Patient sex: M
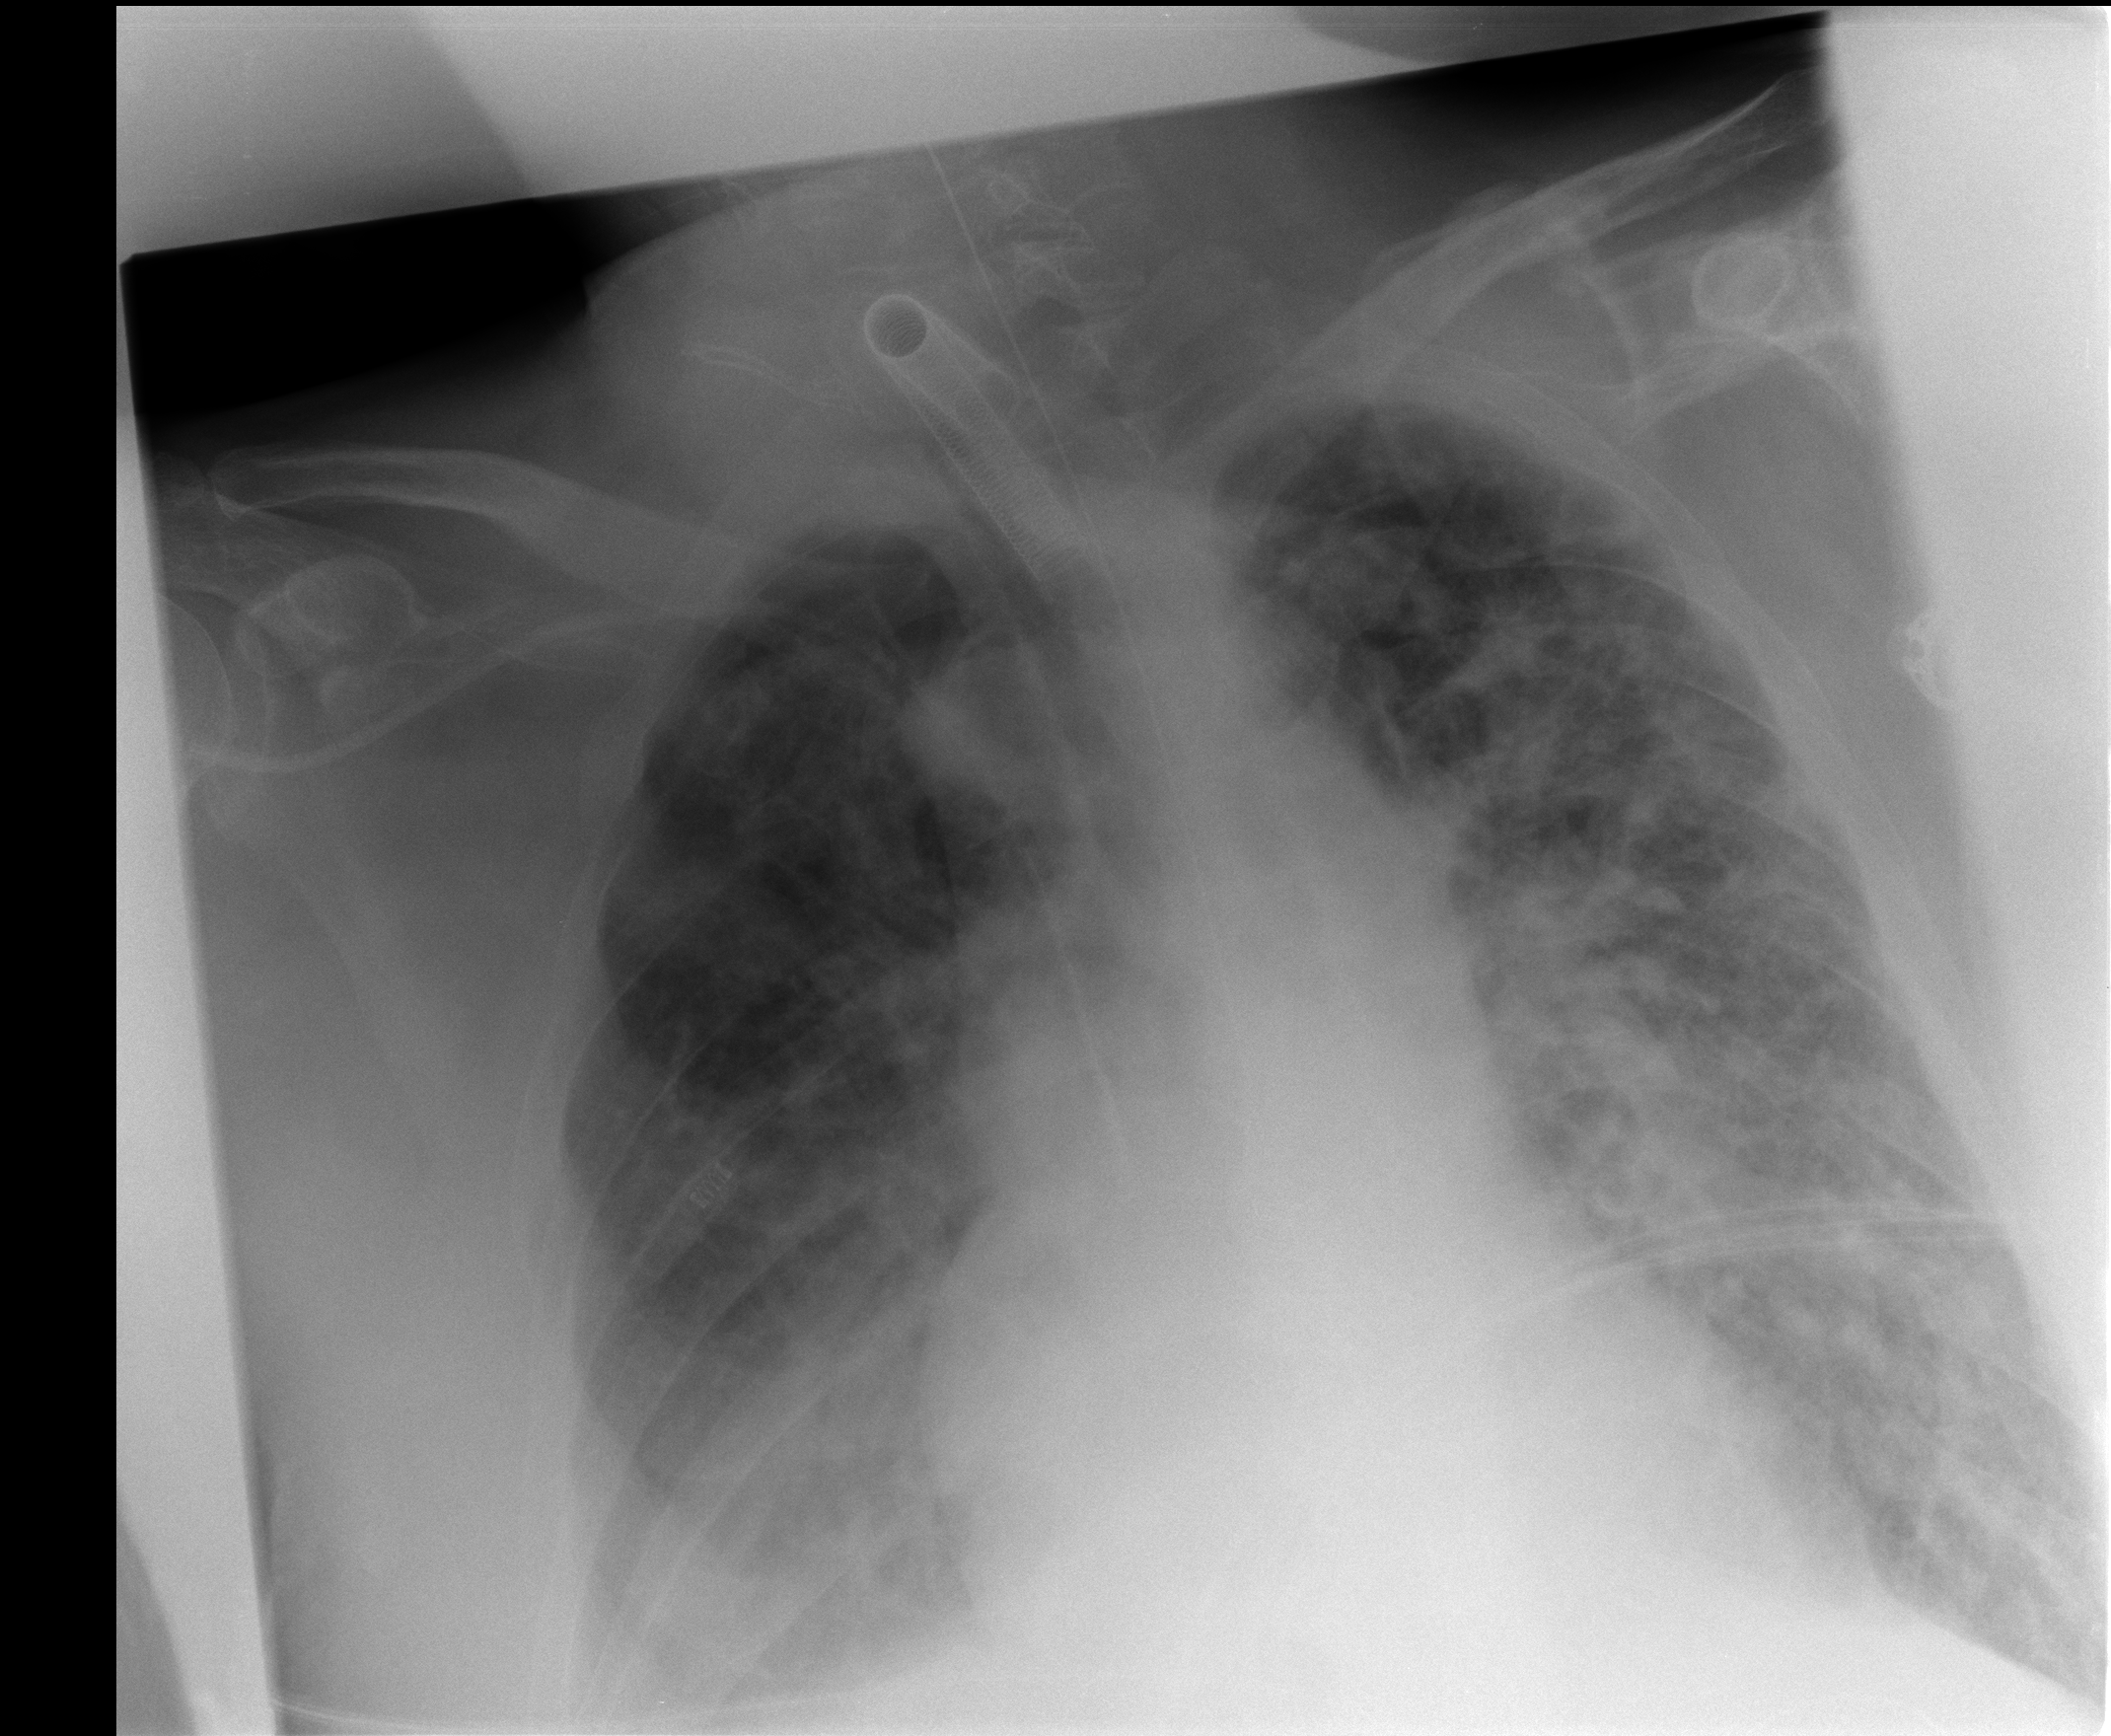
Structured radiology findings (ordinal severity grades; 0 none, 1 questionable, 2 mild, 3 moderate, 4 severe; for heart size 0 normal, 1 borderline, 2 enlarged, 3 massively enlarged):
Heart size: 1
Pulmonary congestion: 2
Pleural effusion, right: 2
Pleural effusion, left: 0
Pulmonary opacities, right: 3
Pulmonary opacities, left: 3
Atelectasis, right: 2
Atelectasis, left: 2